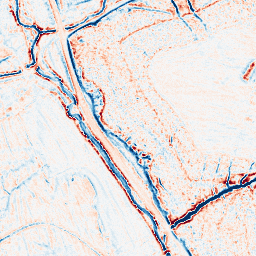
Category: edge_preserving
Decomposition family: bilateral
Decomposition parameters: d: 9
sigma_color: 150
sigma_space: 50
Upsampling method: quintic
Upsampling parameters: scale: 4
Upsampling scale: 4